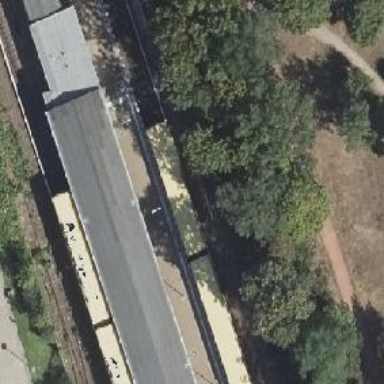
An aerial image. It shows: Platform edge at railway station.